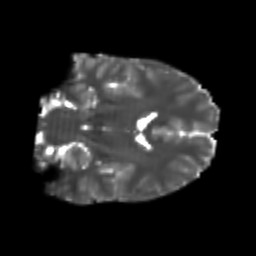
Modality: T2w
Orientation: coronal
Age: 22
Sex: male
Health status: healthy
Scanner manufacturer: philips
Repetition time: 7.388 s
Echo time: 0.08599 s